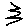
Label: zigzag